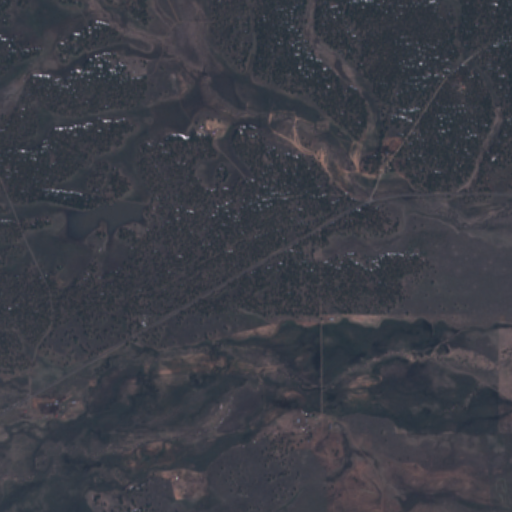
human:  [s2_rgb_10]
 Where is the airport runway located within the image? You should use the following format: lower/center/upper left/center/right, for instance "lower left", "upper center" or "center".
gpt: The airport runway is located in the upper left of the image.
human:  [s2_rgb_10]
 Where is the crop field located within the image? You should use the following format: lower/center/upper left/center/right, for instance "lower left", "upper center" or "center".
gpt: There is no crop field in the image.